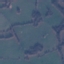
Land use / land cover class: Pasture